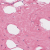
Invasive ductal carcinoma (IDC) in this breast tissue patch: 0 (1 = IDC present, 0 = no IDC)